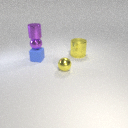
large yellow metal cylinder behind small yellow metal sphere